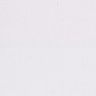
Metastatic tissue present: no